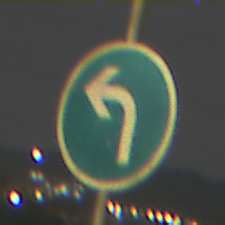
Verkehrszeichen: VorgeschriebeneFahrtrichtungLinks
Umgebung: Outdoor, Urban
Tageszeit: Night
Wetter: PartlyCloudy
Licht: Artificial
Jahreszeit: NotSpecified
Kontrast: HighContrast